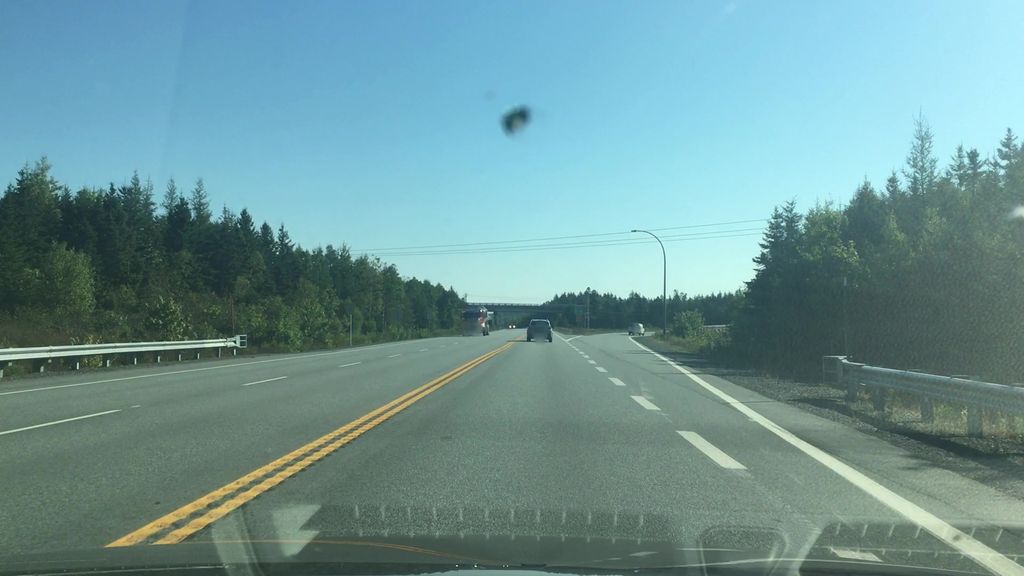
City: halifax